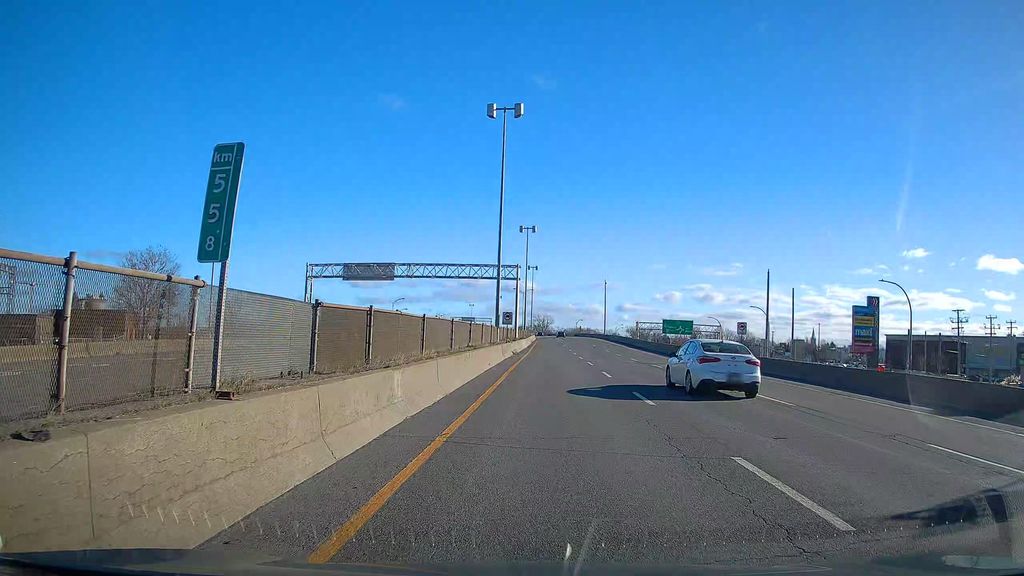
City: montreal